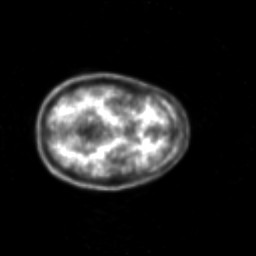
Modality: PET
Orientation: axial
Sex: female
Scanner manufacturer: siemens